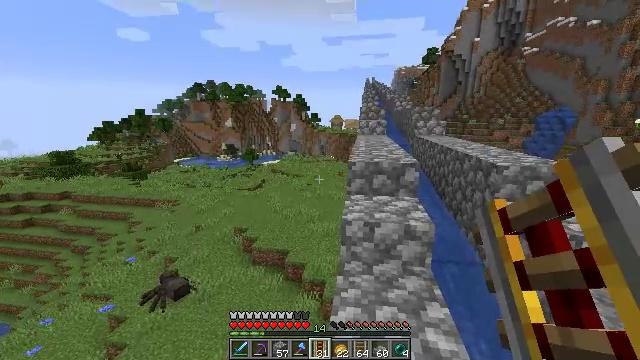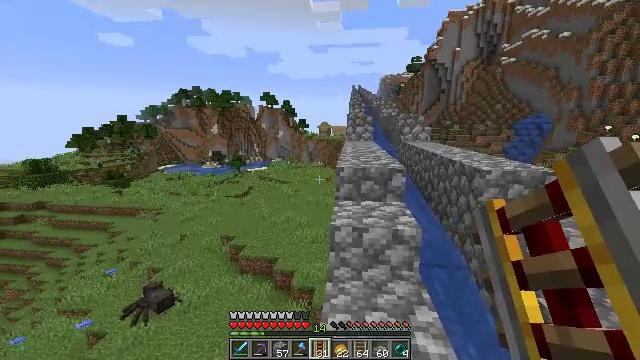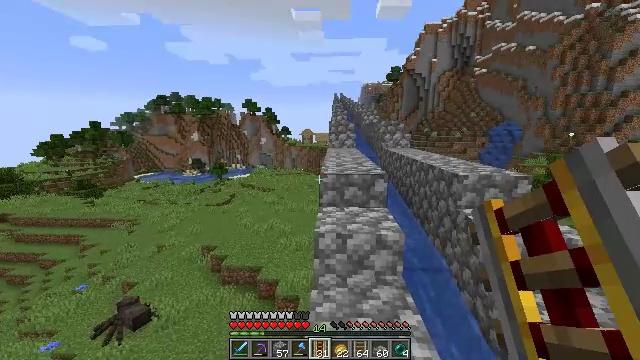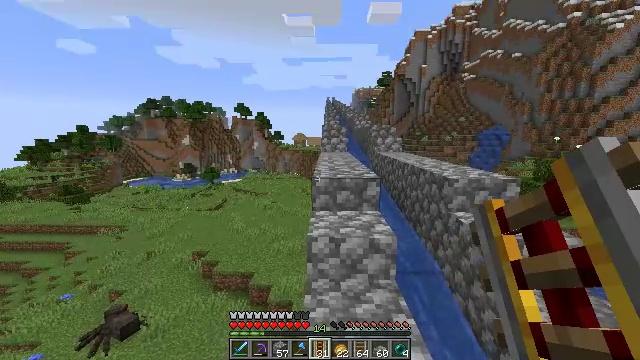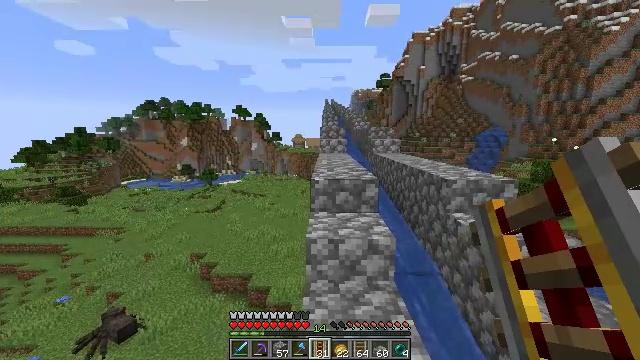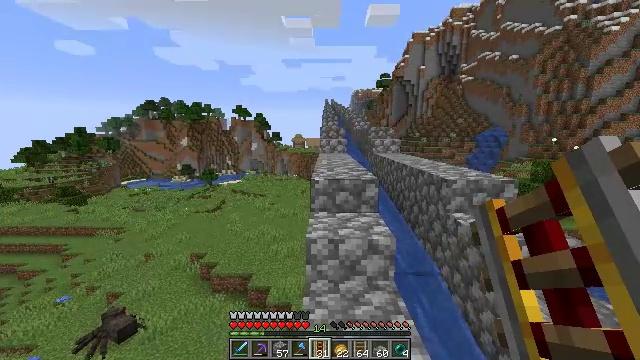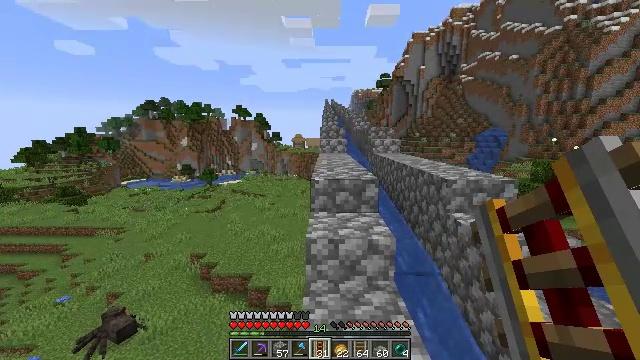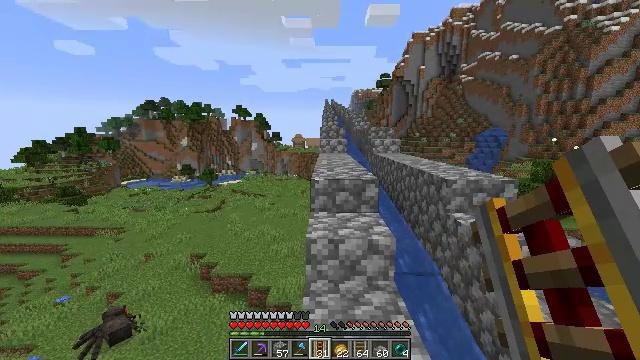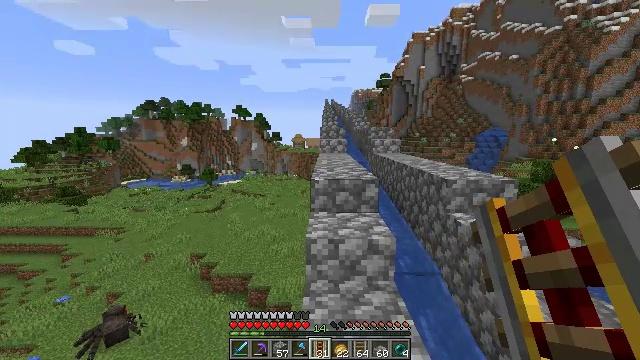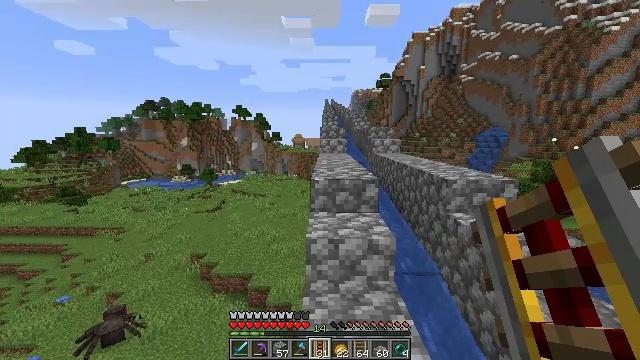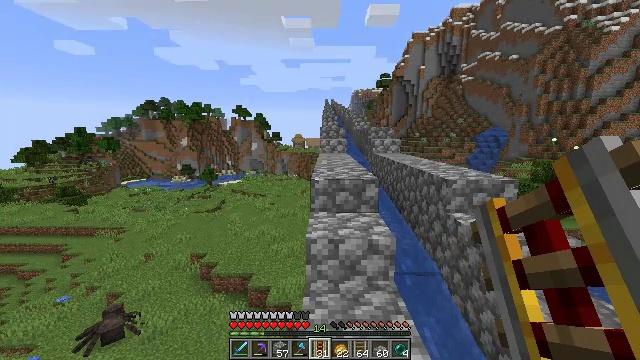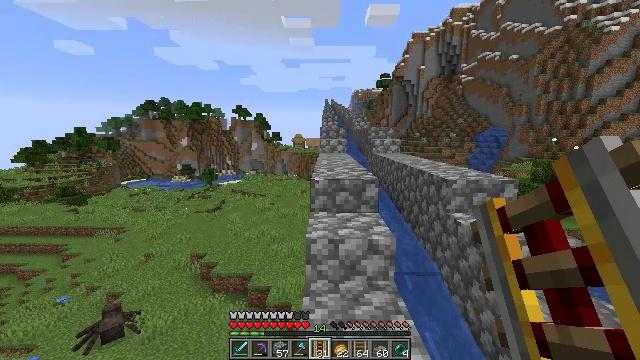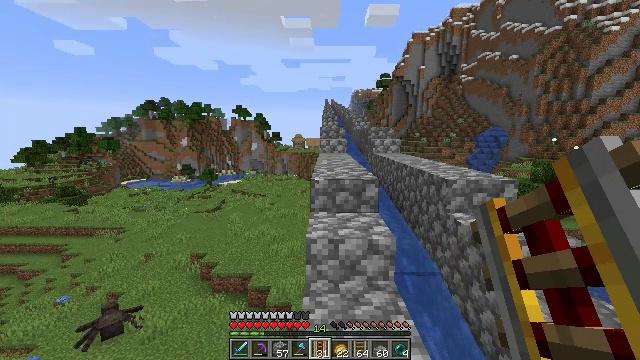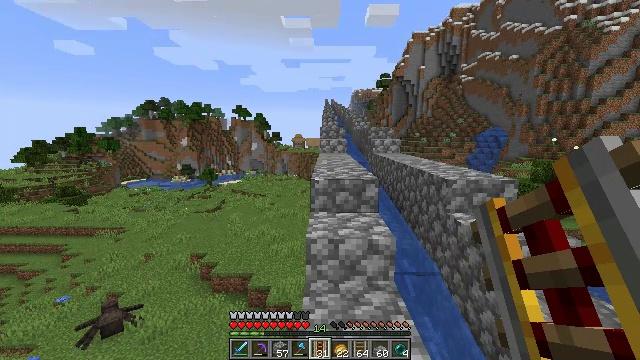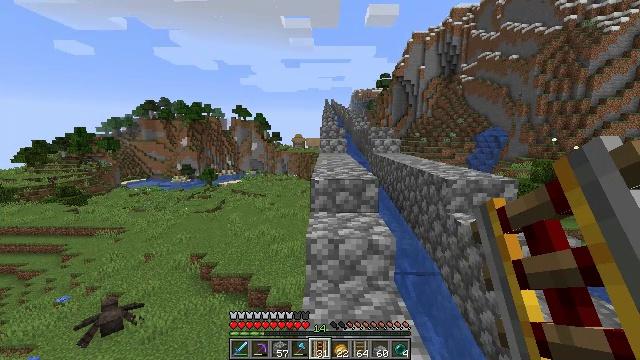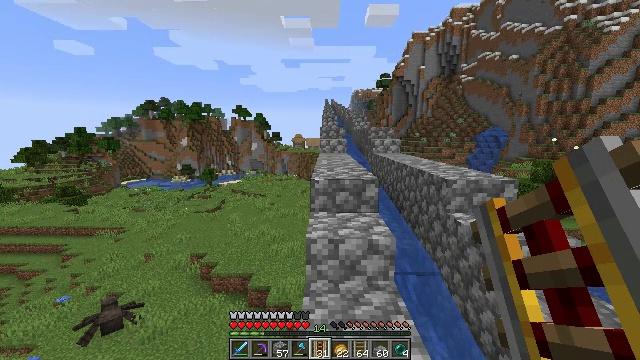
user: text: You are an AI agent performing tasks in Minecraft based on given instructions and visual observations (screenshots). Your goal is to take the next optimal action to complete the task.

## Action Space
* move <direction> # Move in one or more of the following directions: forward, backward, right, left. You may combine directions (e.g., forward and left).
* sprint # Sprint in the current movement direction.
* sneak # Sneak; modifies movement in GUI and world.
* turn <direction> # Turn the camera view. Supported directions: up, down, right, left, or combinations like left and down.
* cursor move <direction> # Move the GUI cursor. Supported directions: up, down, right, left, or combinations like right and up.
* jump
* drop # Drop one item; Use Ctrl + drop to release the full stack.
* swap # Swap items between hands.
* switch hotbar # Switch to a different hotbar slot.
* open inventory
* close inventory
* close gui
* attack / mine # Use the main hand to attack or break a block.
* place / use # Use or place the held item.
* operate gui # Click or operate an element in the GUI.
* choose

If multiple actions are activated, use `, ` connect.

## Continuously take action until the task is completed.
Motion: motion action
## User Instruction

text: Get dirt block.
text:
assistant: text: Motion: turn right and up
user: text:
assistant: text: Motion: turn right and up
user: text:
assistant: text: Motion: turn right
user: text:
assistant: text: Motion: no_op
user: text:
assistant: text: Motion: no_op
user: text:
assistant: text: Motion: no_op
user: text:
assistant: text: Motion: no_op
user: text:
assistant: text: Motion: no_op
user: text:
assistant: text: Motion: no_op
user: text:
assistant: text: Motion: no_op
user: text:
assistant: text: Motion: no_op
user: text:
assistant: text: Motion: no_op
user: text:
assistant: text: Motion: no_op
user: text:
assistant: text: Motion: no_op
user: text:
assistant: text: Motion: no_op
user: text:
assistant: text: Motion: no_op
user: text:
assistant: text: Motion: no_op
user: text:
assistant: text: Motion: turn right and down
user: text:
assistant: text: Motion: turn right and down
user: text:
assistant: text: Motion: turn right and down
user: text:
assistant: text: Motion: turn right and down
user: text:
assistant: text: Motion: turn right and down
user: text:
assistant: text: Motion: turn right and down
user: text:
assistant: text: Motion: turn right and down
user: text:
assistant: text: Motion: turn right
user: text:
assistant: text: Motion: turn right
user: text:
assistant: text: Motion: no_op
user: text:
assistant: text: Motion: no_op
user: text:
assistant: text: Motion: no_op
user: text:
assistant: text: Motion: turn right